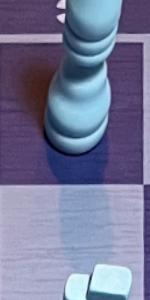
Label: Empty